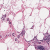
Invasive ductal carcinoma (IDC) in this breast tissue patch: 0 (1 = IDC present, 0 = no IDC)